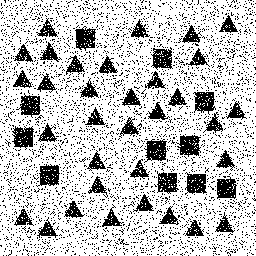
Squares: 11
Triangles: 33
Stars: 0
Total shapes: 44